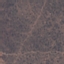
Land use / land cover class: HerbaceousVegetation